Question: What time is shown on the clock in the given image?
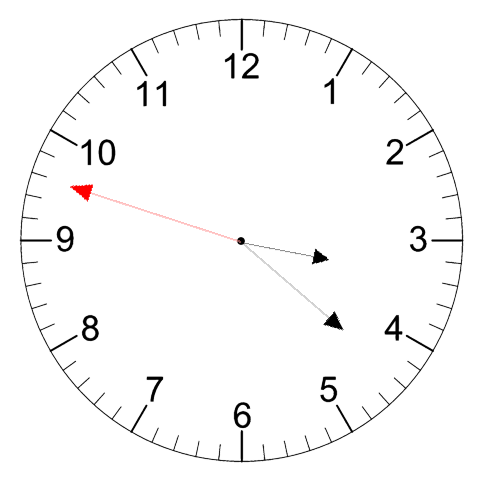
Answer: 03:21:48